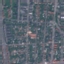
Label: Residential